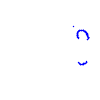
Particle: kaon